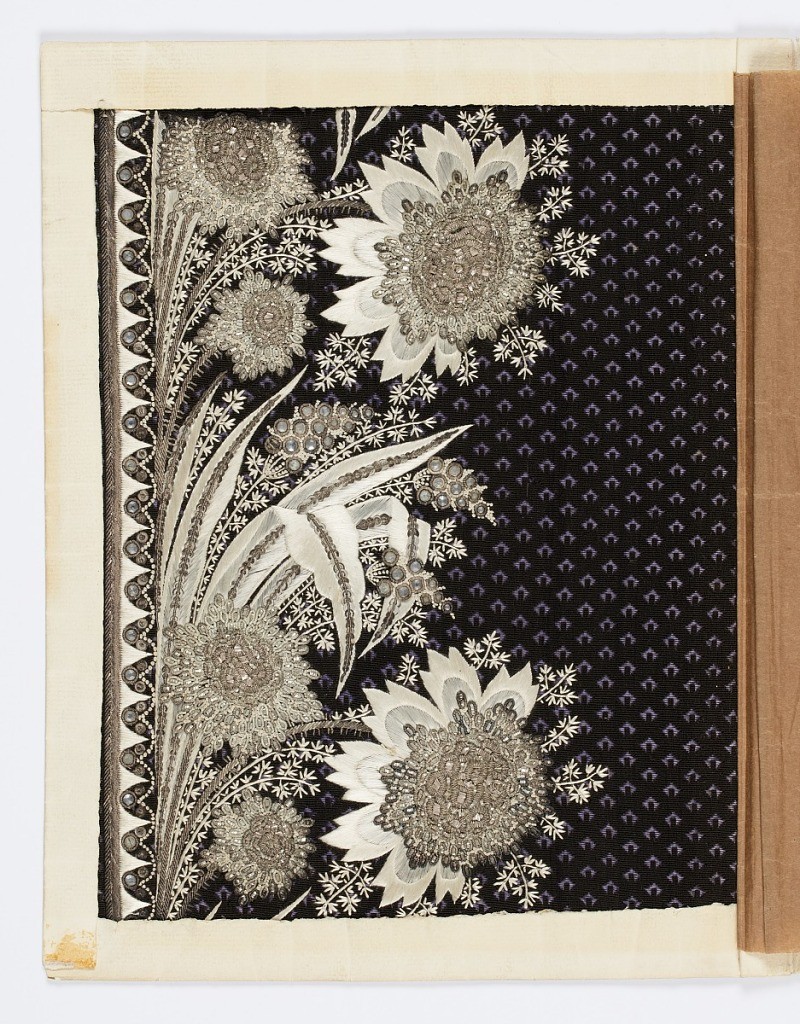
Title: Embroidery sample
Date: ca. 1770
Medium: silk, metallic thread, paper Technique: embroidery on uncut voided supplementary warp pile (velvet); in paper envelope
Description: Dark purple uncut voided velvet with small triangular pattern embroidered in elaborate border pattern of flowers and leaves in silver, brilliants, and white silk.